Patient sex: M
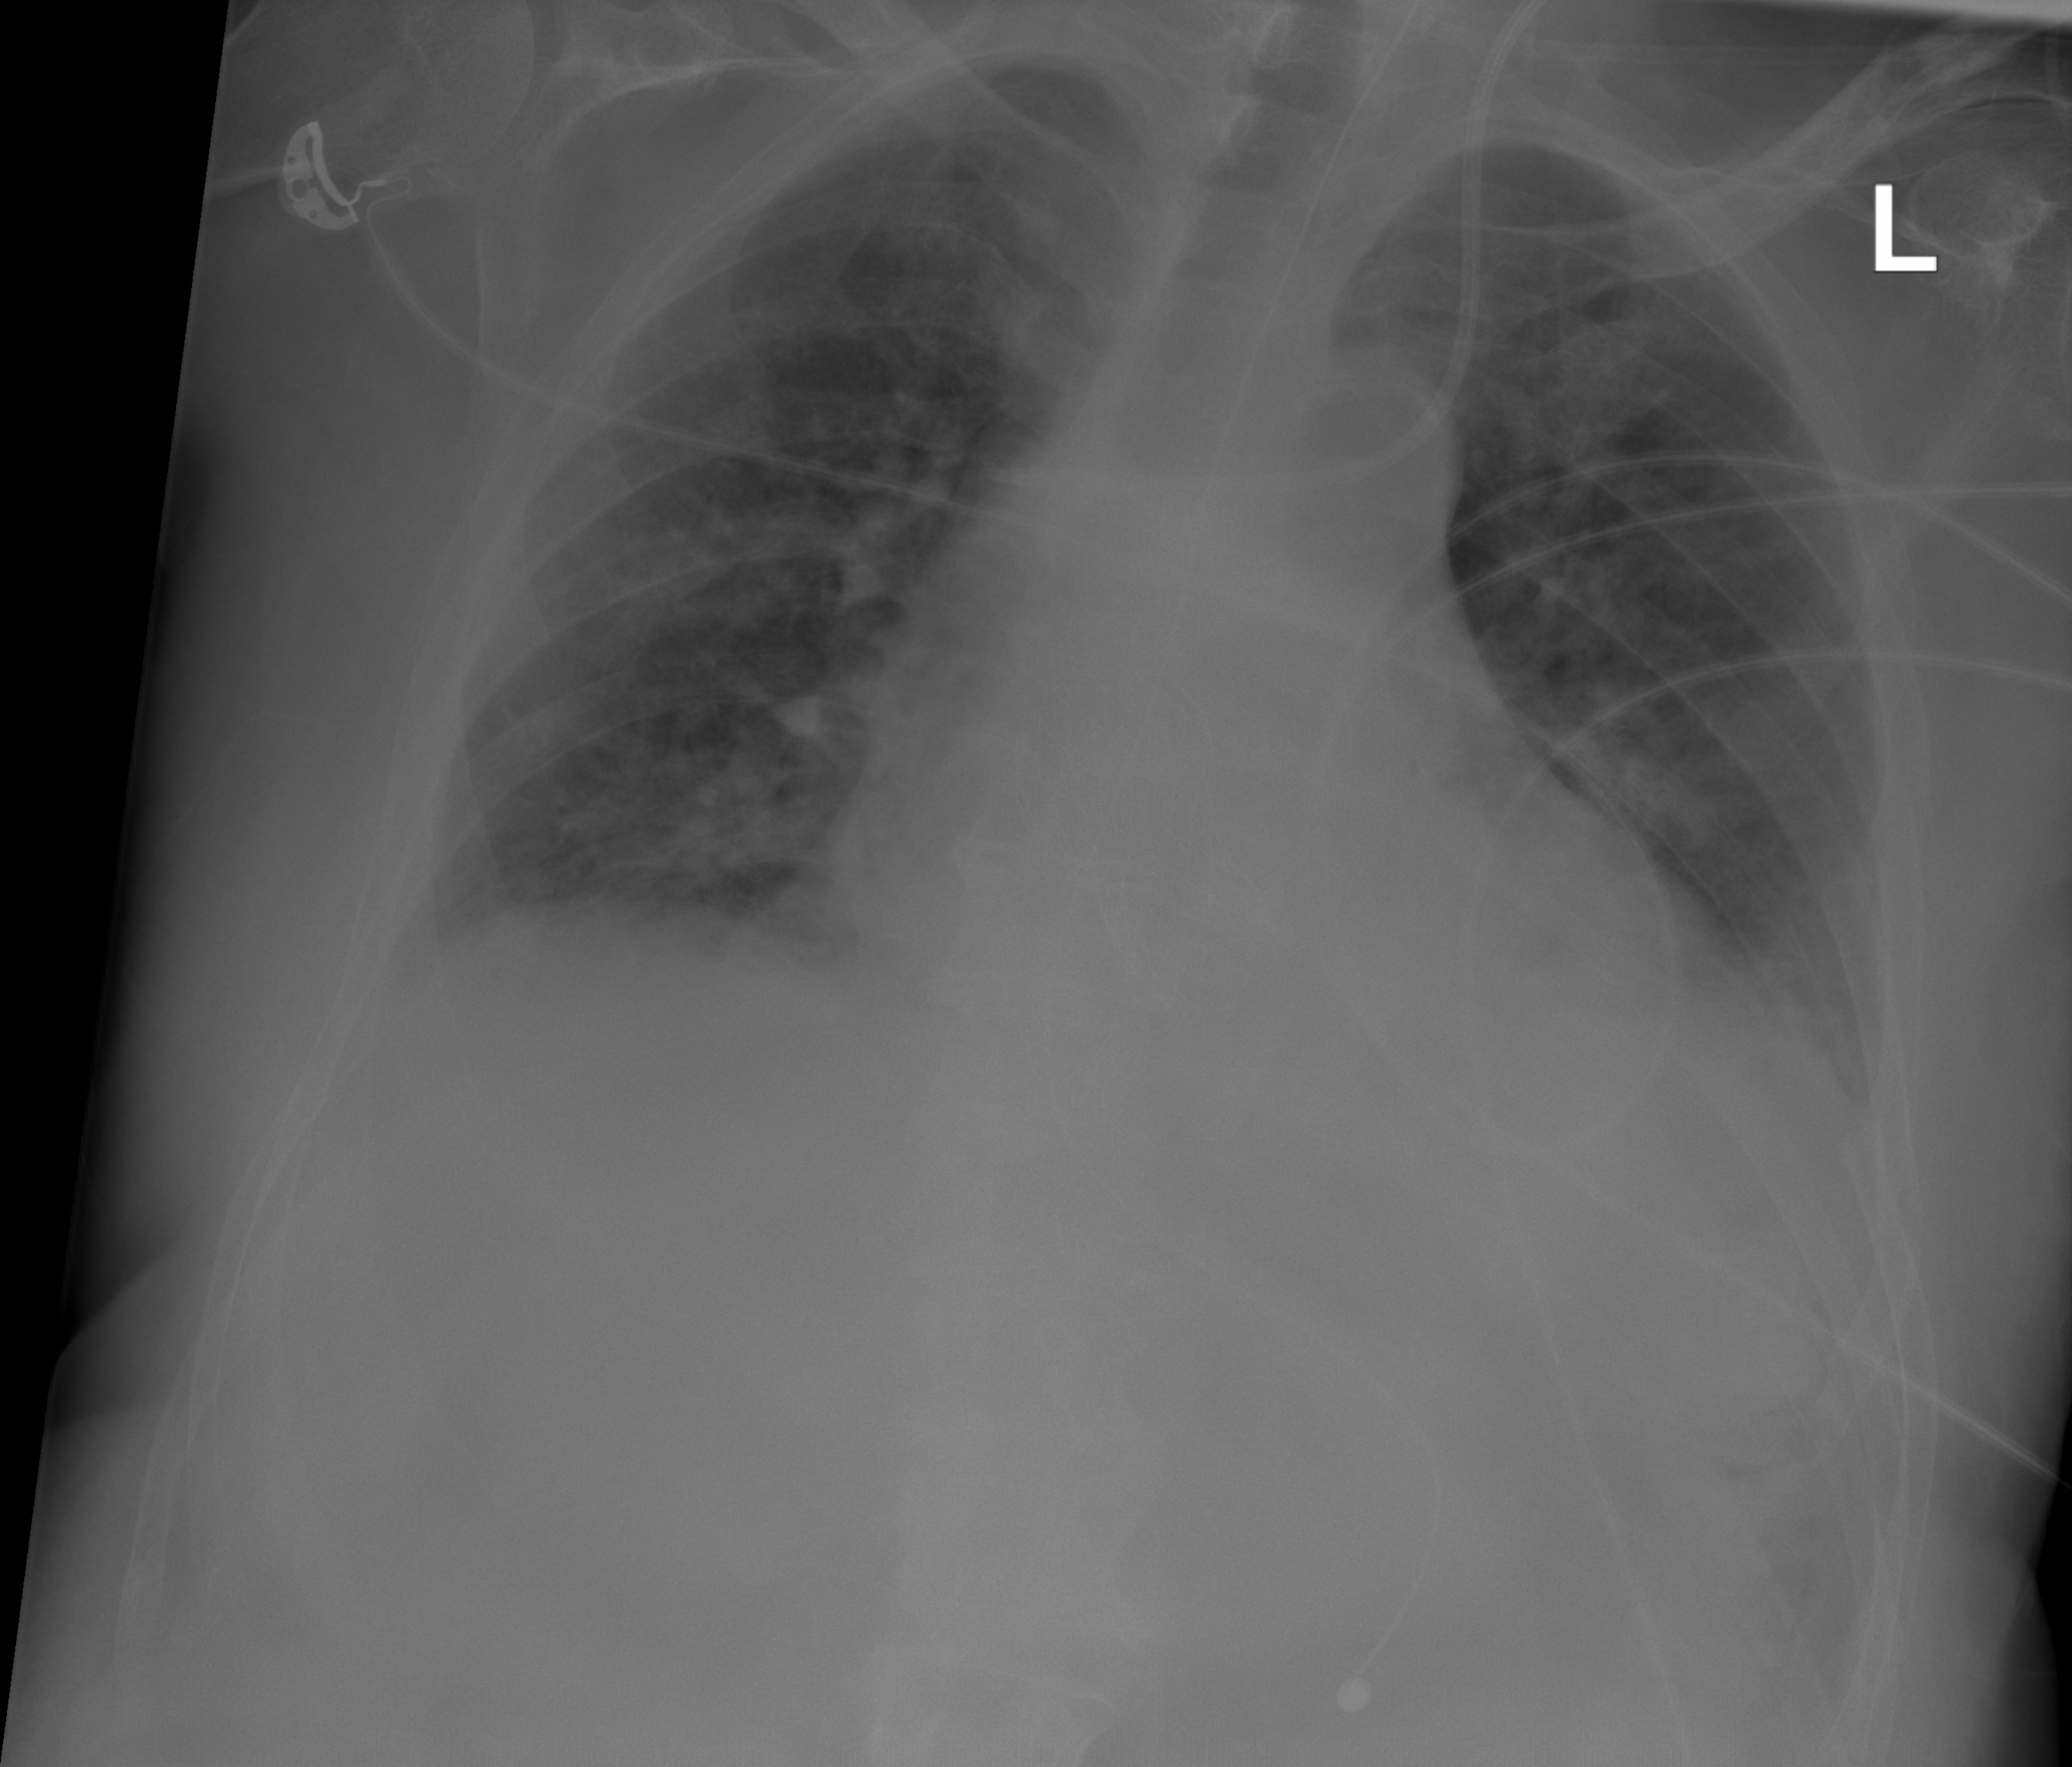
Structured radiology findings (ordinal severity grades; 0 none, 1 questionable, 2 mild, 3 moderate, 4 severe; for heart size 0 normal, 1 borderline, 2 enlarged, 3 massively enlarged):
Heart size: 2
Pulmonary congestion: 2
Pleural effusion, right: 2
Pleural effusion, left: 2
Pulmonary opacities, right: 2
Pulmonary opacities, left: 2
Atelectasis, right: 2
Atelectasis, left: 2